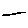
Label: line